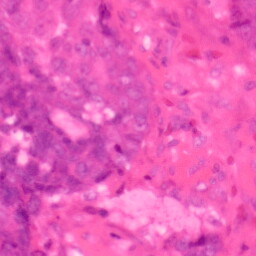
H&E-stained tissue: Colon